Question: How do I make it so that the program doesn't keep reading in code until the button is clicked?
Why?: I have a 10x10 grid with buttons in each part and then code running depending on what is clicked. However, my program keeps reading in code so there is never a choice being made and it gives me error. I tried giving it a infinite loop until a button is pressed, but that doesn't work out so well
-edit
I'm a complete beginner with Java.
This is a picture of the GUI

<URL>
What I want is for the code to not keep running step by step until I click a button.
E.G.:
- -
---
'''
if(buttonClicked[i][k] == something){
System.out.println("lool");
}
'''
But what's happening in my code is that it creates the 'gameGUI' and then because the user isn't fast enough to click it just skips over the if statement or gets a run-time error because nothing was pressed.
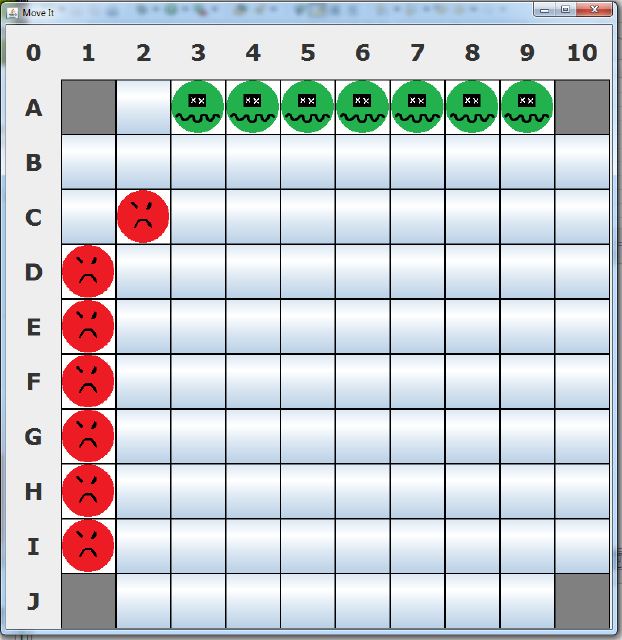
Answer: In both Android & Swing (& I'd expect J2ME), buttons fire events when told to do so (by activating them). You would generally just wait for that to happen before doing anything, and not bother with what the rest of the GUI is doing (or not doing) at the time.
Or in other words:
- 'ActionListener'- 'actionPerformed()'
## Also
- <URL>- -